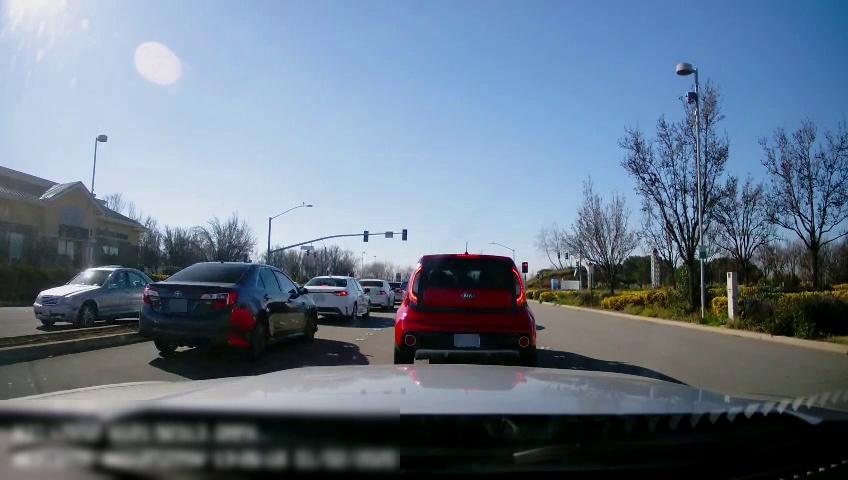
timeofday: Day
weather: Sunny
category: Drivable Space
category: Drivable Space
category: Vehicles | Car
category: Vehicles | Car
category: Vehicles | Car
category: Vehicles | Car
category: Vehicles | Car
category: Vehicles | Car
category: Lanes | Current Lane
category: Lanes | Current Lane
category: Traffic | Lights
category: Traffic | Lights
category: Traffic | Lights